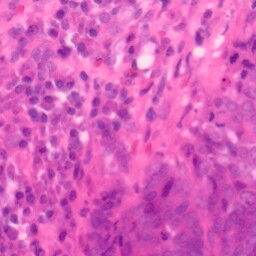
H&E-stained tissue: Colon